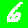
Digit: 6